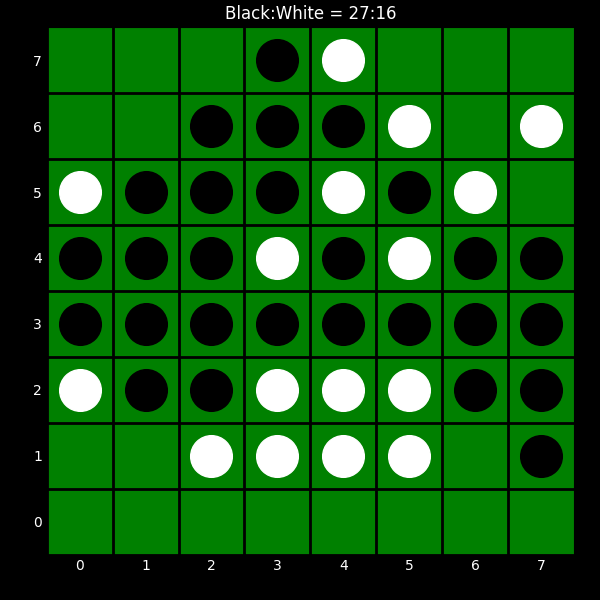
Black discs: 27
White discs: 16